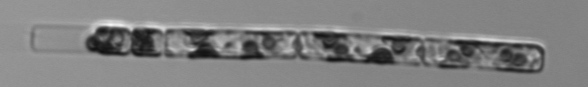
Label: Guinardia_delicatula_TAG_internal_parasite